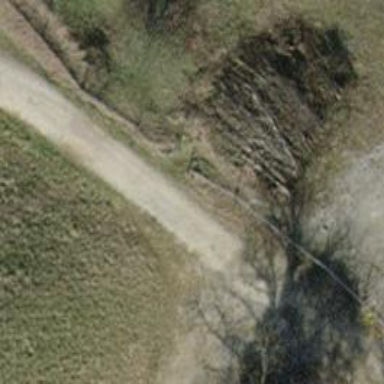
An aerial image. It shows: Dirt path.